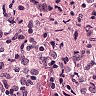
Metastatic tissue present: yes